Китайский волчок — это особый волчок, который переворачивается при вращении. Представьте волчок, как усеченную сферу радиуса $R$ cо стержнем на оси. Волчок симметричен относительно этой оси. Центр масс $C$ волчка сдвинут относительно геометрического центра сферы на расстояние $\alpha R$, как показано на рисунке 1a. Отклонение стержня от вертикали в любой момент времени характеризуется углом $\theta$. Точка $A$ — точка касания волчка с полом. Если волчок такой формы раскрутить достаточно быстро, то стержень начнёт опускаться до тех пор, пока волчок не встанет и не начнёт вращаться на нём. Далее волчок начнёт замедляться и остановится.   Определим $XYZ$, как неподвижную инерциальную систему координат. Плоскость $XY$ — пол, на котором находится волчок. Выше определена система координат $xyz$, она получается из $XYZ$ вращением относительно оси $Z$ на угол $\phi$ (рис. 3a). В частности единичные векторы направляющих $\widehat{\mathbf{z}} = \widehat{\mathbf{Z}}$.  Вращение твёрдого тела можно описывать углами Эйлера $(\theta,\ \phi,\ \psi)$. Опишем через эти углы, переходы от неподвижной системы координат $XYZ$ к промежуточной системе координат $xyz$, и от промежуточной $xyz$ к системе координат $123$, жёстко связанной с волчком. Угол $\theta$ — угол между осью симметрии волчка и осью $Z$. Угол $\phi$ — угол поворота относительно оси $Z$ (угол между промежуточным единичным вектором $\widehat{\mathbf{x}}$ и неподвижным $\widehat{\mathbf{X}}$, а также между $\widehat{\mathbf{y}}$ и $\widehat{\mathbf{Y}}$). Угол $\psi$ — угол вращение относительно оси симметрии волчка. Система координат $123$ жёстко связана с волчком. Она получается из $xyz$ вращением на угол $\theta$ относительно единичного вектора $\widehat{\mathbf{y}}$, таким образом вектор $\widehat{\mathbf{3}}$ совпадает с осью симметрии волчка. Переход от системы координат $xyz$ к $123$ показан на рисунке 3b. В частости $\widehat{\mathbf{2}} = \widehat{\mathbf{y}}$ В процессе движения китайского волчка все три угла Эйлера $(\theta,\ \phi,\ \psi)$, а также положение центра масс меняются. Нахождение полного решения о движении китайского волчка сложная задача для компьютерного моделирования. В этой задаче требуется требуется записать уравнения движения китайского волчка и сделать некоторые частные выводы из них. В движении волчка ключевой является сила трения, возникающая между ним и полом. Считайте, что волчок касается пола в точке $A$ до касания пола стержнем. Пусть ${\mathbf v}_A$— скорость движения точки $A$ волчка относительно пола. Коэффициент трения $\mu_k$ между волчком и полом — это коэффициент трения скольжения. Сила трения скольжения $|\mathbf{F_f}|=\mu_k N$, где $\mathbf{F}_f= F_{f,x}\hat{\mathbf{x}} + F_{f,y}\hat{\mathbf{y}} $, а $N$ — сила нормальной реакции опоры. Считайте, что изначально волчок только крутится относительно своей оси, начальный импульс волчка равен нулю. Пусть $m$ — масса волчка. Его моменты инерции: $I_3$ относительно оси симметрии, а $I_1=I_2$ относительно взаимно перпендикулярных осей, проходящих через центр масс $C$ в плоскости перпендикулярной оси симметрии. Пусть вектор $\mathbf{s}$ определяет положение центра масс волчка, а $\mathbf{a}=\overrightarrow{CA}$ вектор из центра масс в точку касания волчка и пола. Все ответы дайте в системе отсчёта связанной с системой координат $xyz$ (если не сказано обратного)! Все моменты сил и моменты импульса рассматриваются относительно центра масс $C$ (если не сказано обратного)! При записи ответов считайте $N$ известным! Кроме части A8, считайте, что $\theta < \frac{\pi}{2}$, и что стержень не касается пола!
Найдите полную силу $\mathbf{F_{\rm{ext}}}$, действующую на китайский волчок. Изобразите все действующие на волчок силы в проекции на плоскости $xz$ и $xy$. Укажите направление ${\mathbf v}_A$ на вашем рисунке в проекции на плоскость $xy$.
Найдите полный внешний момент действующих на волчок сил $\vec{\pmb{\tau}}_{\rm{ext}}$ относительно центра масс.
Покажите, что скорость точки $A$ не имеет $z$-компоненты, т.е. можно записать ${\mathbf v}_A = v_x \hat{\mathbf{x}} + v_y \hat{\mathbf{y}} $. Если требуется, считайте условие для точки касания $ (\mathbf{s}+\mathbf{a})\cdot\widehat{\mathbf{z}} = 0$ данным.
Найдите полную угловую скорость $\vec{\pmb{\omega}}$ вращения волчка относительно его центра масс $C$. Ответ выразите через производные углов Эйлера: $\dot{\theta}=\frac{d\theta}{dt}$, $\dot{\phi}=\frac{d\phi}{dt}$, и $\dot{\psi}=\frac{d\psi}{dt}$. Дайте ответы в двух системах координат: в координатах $xyz$ и в координатах $123$ .
Найдите Полную энергию движения волчка. Выразите ответ через производные углов Эйлера, $v_x$, и $v_y$. Если записать ответ через $\dot{\mathbf{s}}=\frac{d\mathbf{s}}{dt}$, то вы получите только часть баллов.
Найдите скорость изменения $z$-компоненты момента импульса.
Какие силы совершают работу кроме силы тяжести? Выразите через $\mathbf{v}_A$ с какой скоростью меняется полная энергия волчка. В пункте A5 полная энергия состояла из нескольких частей. Определите компоненты сил и моментов сил, которые меняют распределение энергии между этими частями.
Качественно изобразите следующие части полной энергии, как функции времени, в течение всех фаз движения китайского волчка (от до до до , показаны на рисунке 2): полная энергия $ E_T$, потенциальная гравитационная энергия $U_G$, кинетическая энергия поступательного движения $K_T$, кинетическая энергия вращения $K_R$.
Покажите, что компоненты момента импульса $\mathbf L$ и угловой скорости $\pmb{\omega}$, которые перпендикулярны единичному вектору $\mathbf{\widehat{3}}$ пропорциональны друг другу, то есть $$\mathbf L\times \mathbf{\widehat 3}=k(\pmb\omega\times \mathbf{\widehat 3})$$ Определите коэффициент пропорциональности $k$. Интегралы движения — это величины, которые остаются постоянными в процессе движения. Такие величины часто значительно упрощают вычисления. Обычно это энергия, импульс или момент импульса.
При движении китайского волчка не сохраняется ни энергия, ни момент импульса. Это происходит из-за диссипативных сил и момента внешних сил. Однако, сохраняется постоянной величина $\lambda$, которая называется интегралом Желлета. Она показывает сохраняющуюся компоненту момента импульса. Это означает, что существует некоторый вектор $\mathbf{v}$, такой что $\lambda = \mathbf{L}\cdot\mathbf{v}$ постоянно во времени. Используя результаты предыдущих пунктов, найдите $\mathbf{v}$. Покажите, что производная $\lambda$ по времени равна нулю.
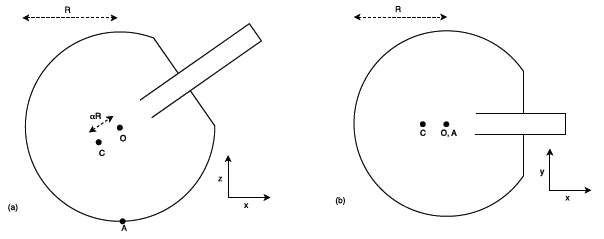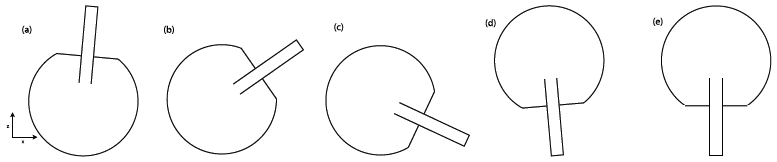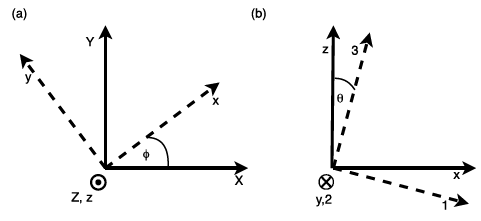
Найдите полную силу $\mathbf{F_{\rm{ext}}}$, действующую на китайский волчок. Изобразите все действующие на волчок силы в проекции на плоскости $xz$ и $xy$. Укажите направление ${\mathbf v}_A$ на вашем рисунке в проекции на плоскость $xy$.

Найдите полный внешний момент действующих на волчок сил $\vec{\pmb{\tau}}_{\rm{ext}}$ относительно центра масс.

Покажите, что скорость точки $A$ не имеет $z$-компоненты, т.е. можно записать ${\mathbf v}_A = v_x \hat{\mathbf{x}} + v_y \hat{\mathbf{y}} $. Если требуется, считайте условие для точки касания $ (\mathbf{s}+\mathbf{a})\cdot\widehat{\mathbf{z}} = 0$ данным.

Найдите полную угловую скорость $\vec{\pmb{\omega}}$ вращения волчка относительно его центра масс $C$. Ответ выразите через производные углов Эйлера: $\dot{\theta}=\frac{d\theta}{dt}$, $\dot{\phi}=\frac{d\phi}{dt}$, и $\dot{\psi}=\frac{d\psi}{dt}$. Дайте ответы в двух системах координат: в координатах $xyz$ и в координатах $123$ .

Найдите Полную энергию движения волчка. Выразите ответ через производные углов Эйлера, $v_x$, и $v_y$. Если записать ответ через $\dot{\mathbf{s}}=\frac{d\mathbf{s}}{dt}$, то вы получите только часть баллов.

Найдите скорость изменения $z$-компоненты момента импульса.

Какие силы совершают работу кроме силы тяжести? Выразите через $\mathbf{v}_A$ с какой скоростью меняется полная энергия волчка. В пункте A5 полная энергия состояла из нескольких частей. Определите компоненты сил и моментов сил, которые меняют распределение энергии между этими частями.

Качественно изобразите следующие части полной энергии, как функции времени, в течение всех фаз движения китайского волчка (от I до V , показаны на рисунке 2): полная энергия $ E_T$, потенциальная гравитационная энергия $U_G$, кинетическая энергия поступательного движения $K_T$, кинетическая энергия вращения $K_R$.

Покажите, что компоненты момента импульса $\mathbf L$ и угловой скорости $\pmb{\omega}$, которые перпендикулярны единичному вектору $\mathbf{\widehat{3}}$ пропорциональны друг другу, то есть  $$\mathbf L\times \mathbf{\widehat 3}=k(\pmb\omega\times \mathbf{\widehat 3})$$  Определите коэффициент пропорциональности $k$.

При движении китайского волчка не сохраняется ни энергия, ни момент импульса. Это происходит из-за диссипативных сил и момента внешних сил. Однако, сохраняется постоянной величина $\lambda$, которая называется интегралом Желлета. Она показывает сохраняющуюся компоненту момента импульса. Это означает, что существует некоторый вектор $\mathbf{v}$, такой что $\lambda = \mathbf{L}\cdot\mathbf{v}$ постоянно во времени.   Используя результаты предыдущих пунктов, найдите $\mathbf{v}$. Покажите, что производная $\lambda$ по времени равна нулю.
Темы:
T, Азиатские